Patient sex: M
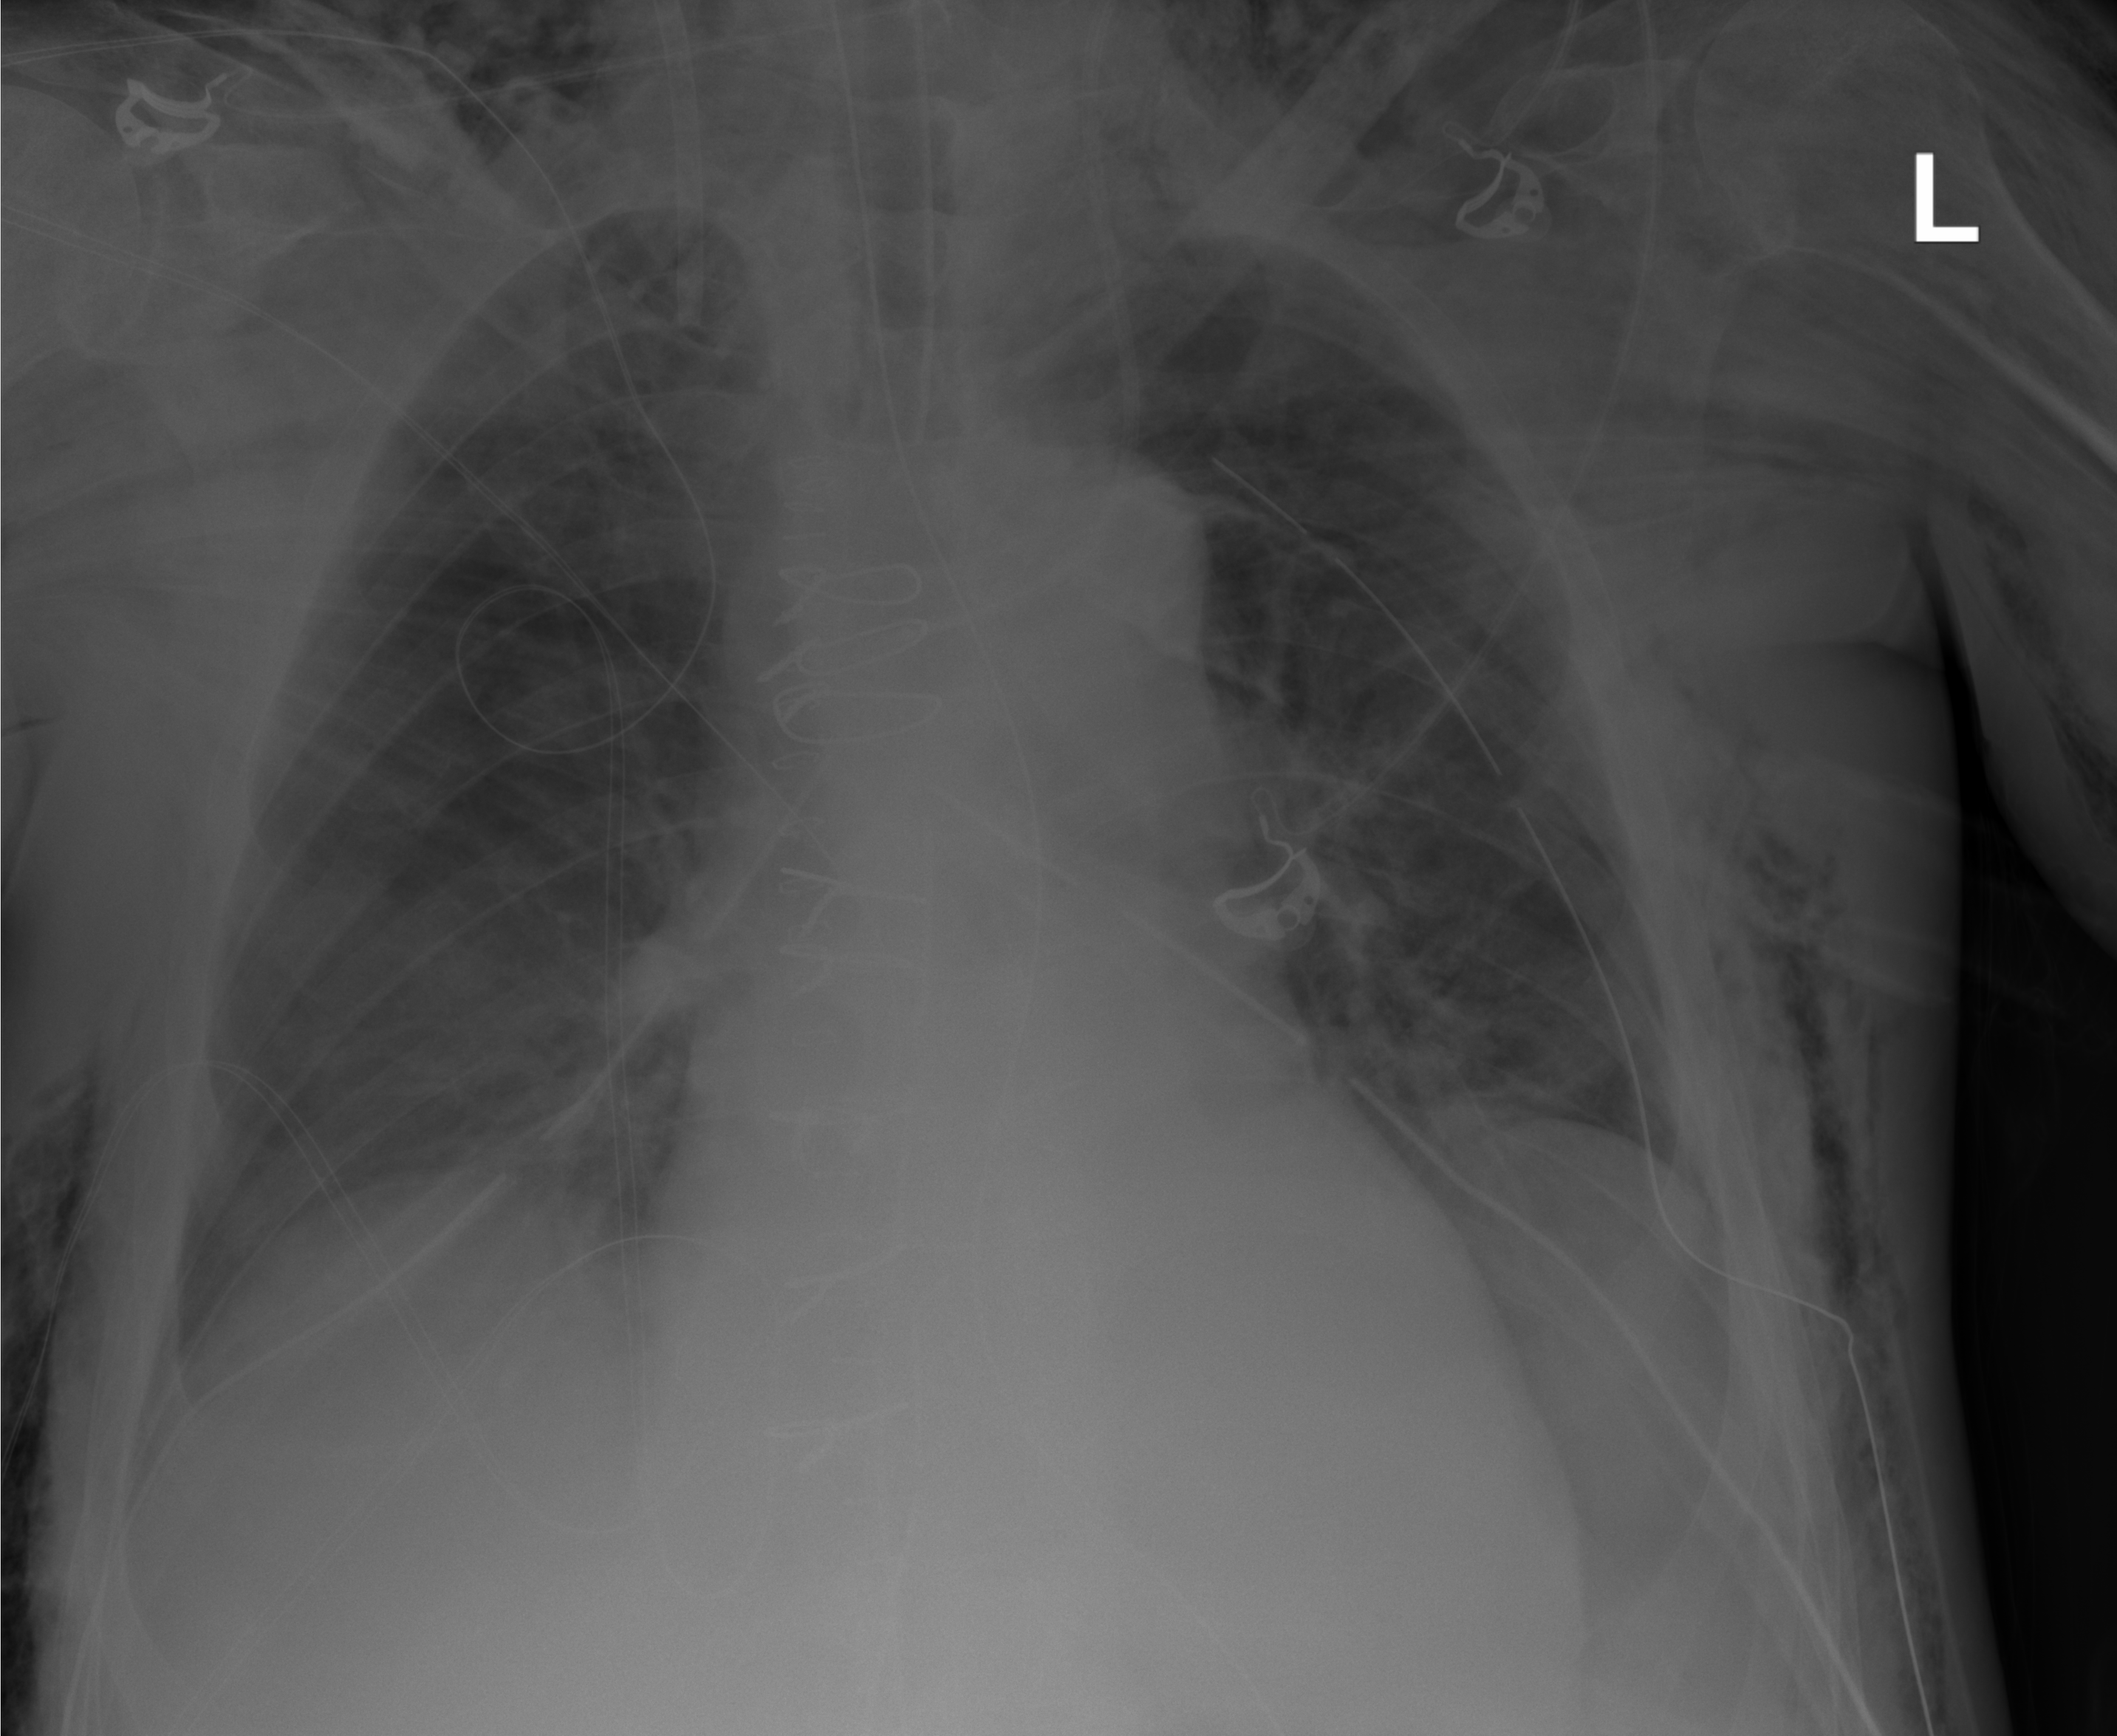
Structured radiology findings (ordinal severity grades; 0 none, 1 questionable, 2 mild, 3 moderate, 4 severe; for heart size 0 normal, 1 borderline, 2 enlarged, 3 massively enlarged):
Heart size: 1
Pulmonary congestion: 2
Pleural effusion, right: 0
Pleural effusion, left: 0
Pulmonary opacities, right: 1
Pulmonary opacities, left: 1
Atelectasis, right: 2
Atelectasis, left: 2